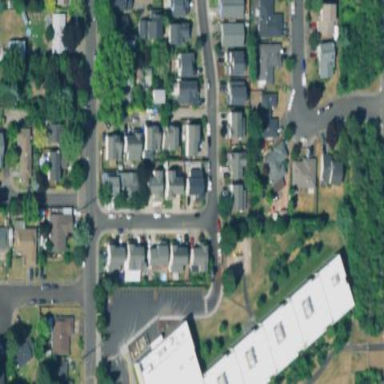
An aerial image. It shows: Residential area composed of single-family homes.